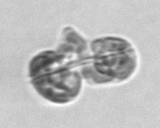
Label: Karenia